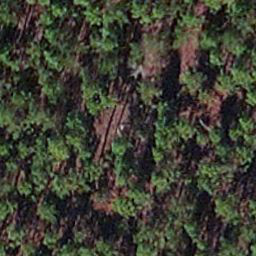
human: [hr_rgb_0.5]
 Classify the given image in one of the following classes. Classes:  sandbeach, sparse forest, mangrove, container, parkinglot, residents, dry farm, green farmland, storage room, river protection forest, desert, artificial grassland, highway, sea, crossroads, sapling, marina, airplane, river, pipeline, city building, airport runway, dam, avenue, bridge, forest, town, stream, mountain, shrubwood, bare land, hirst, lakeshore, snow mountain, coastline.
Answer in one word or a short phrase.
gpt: sapling